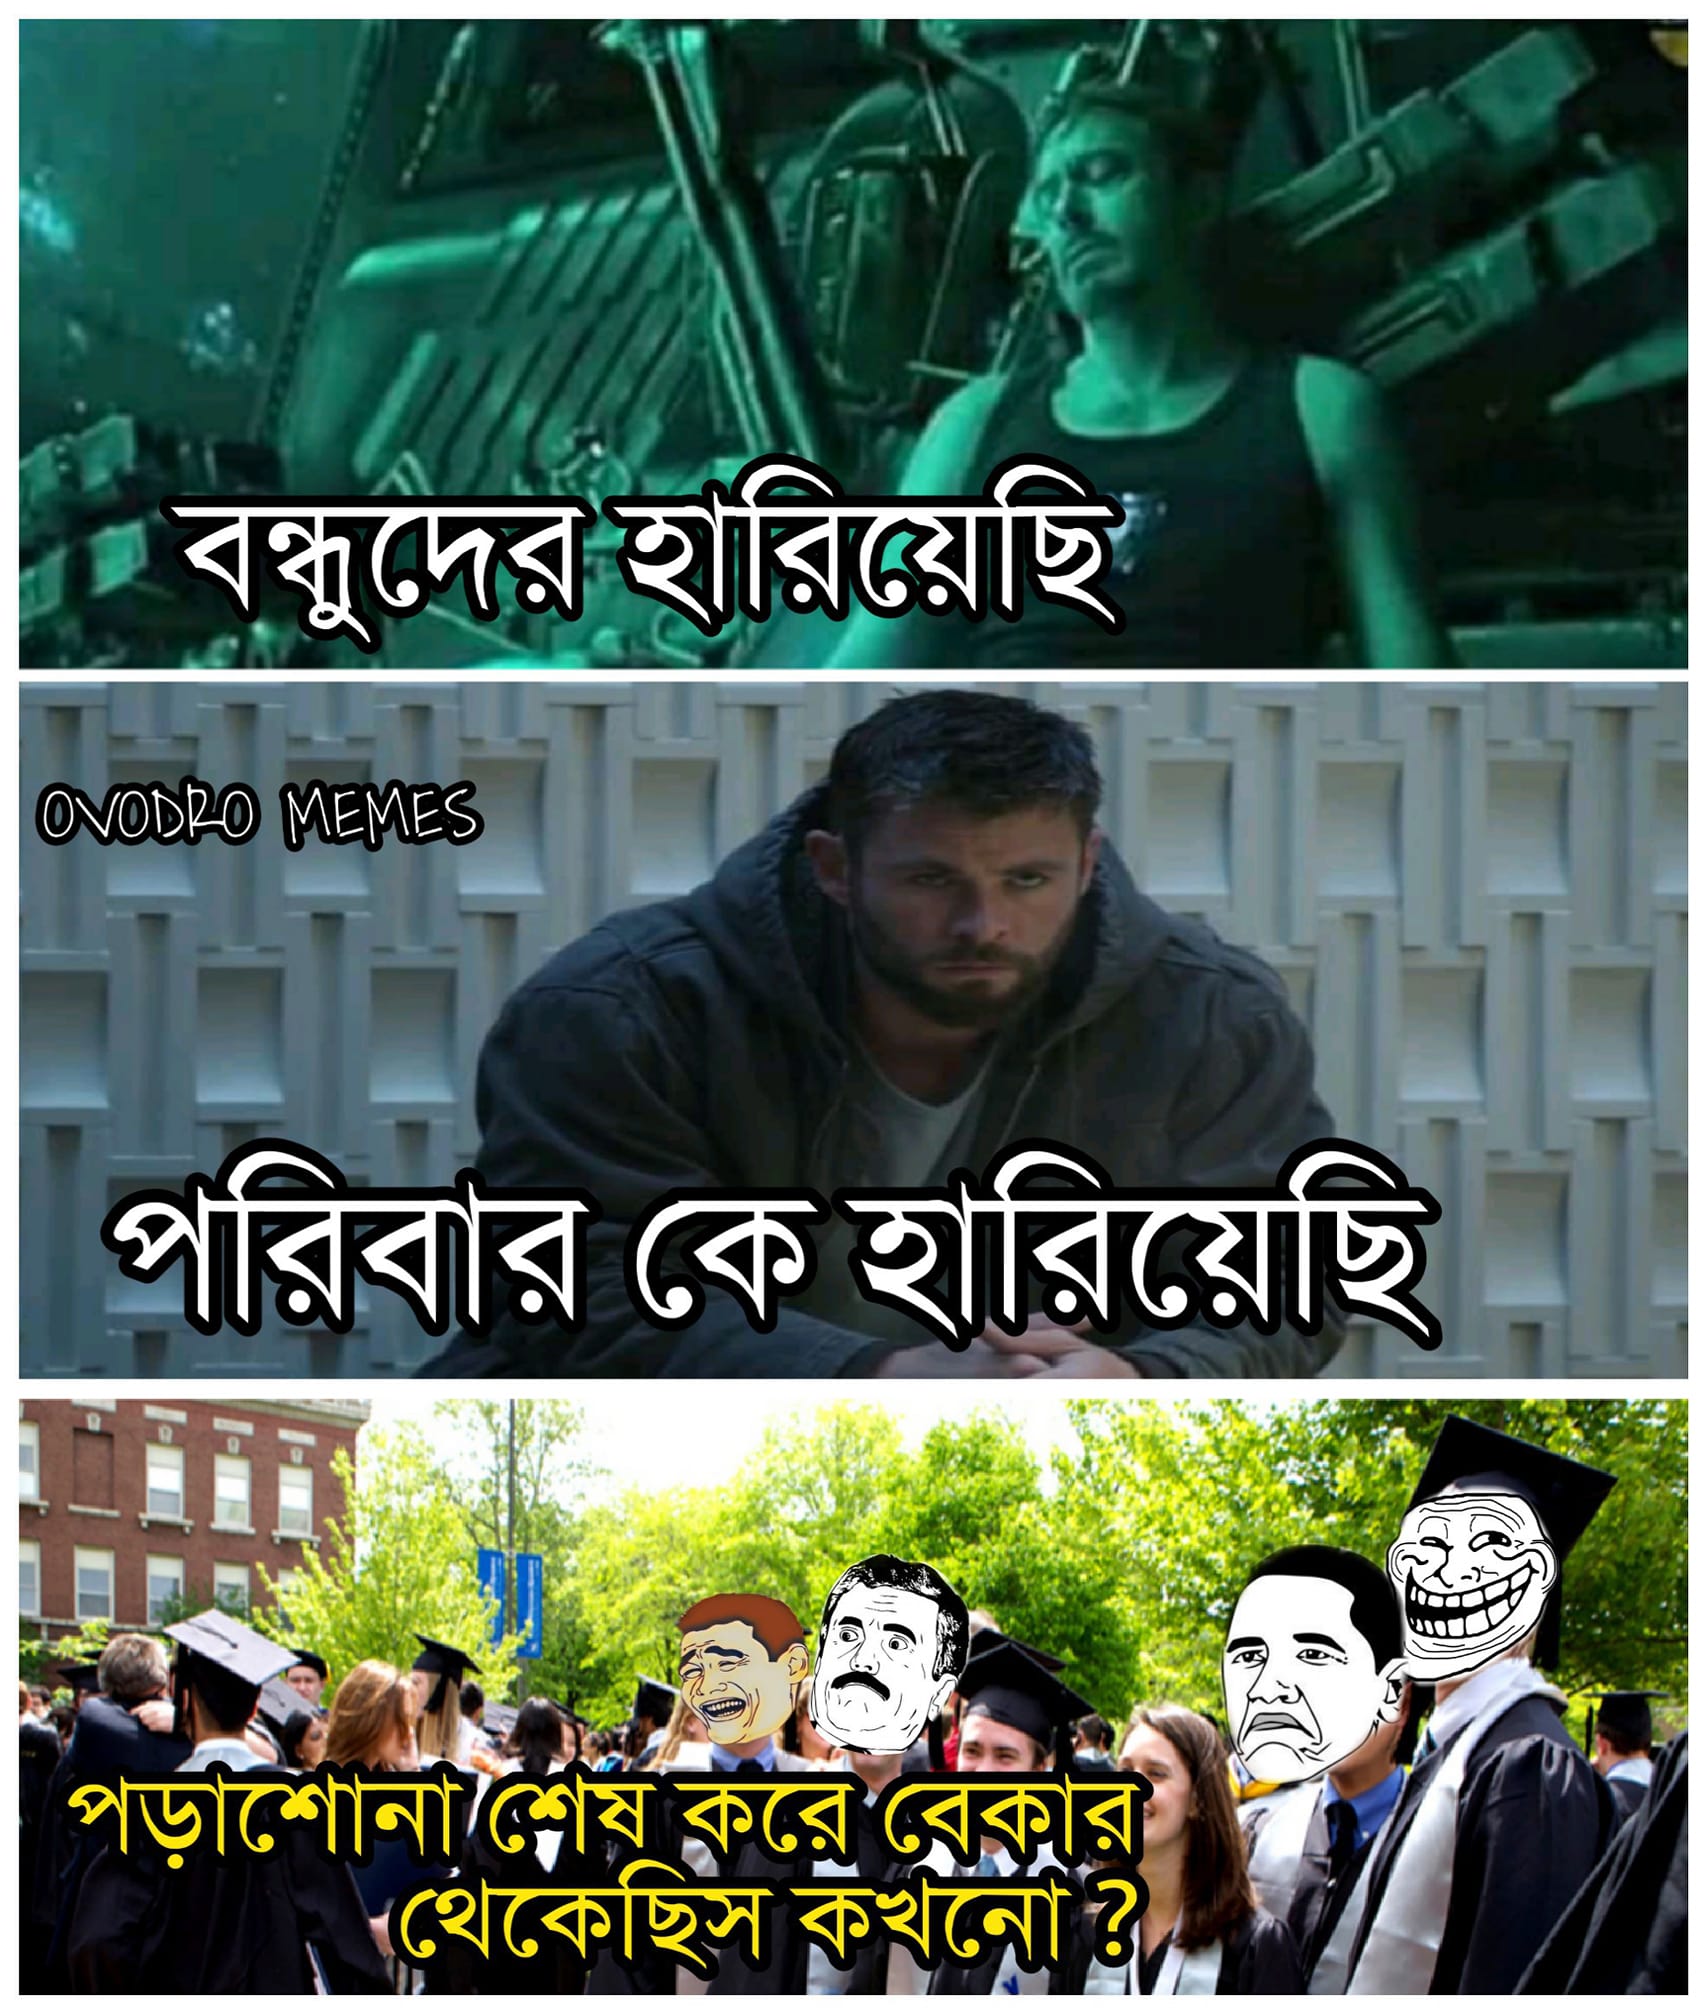
Caption: বন্ধু্দের হারিয়েছি    পরিবার কে হারিয়েছি     পড়াশোনা শেষ করে বেকার থেকেছিস কখনো ?
Label: non-hate